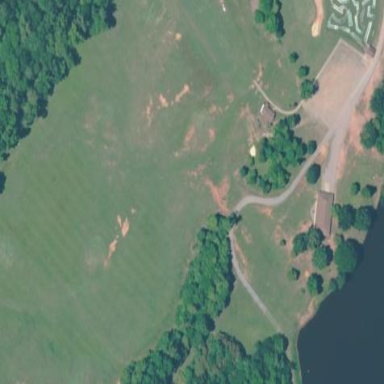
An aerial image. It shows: Grassy area designated for driving range golf.